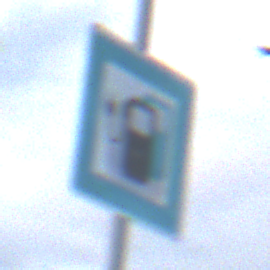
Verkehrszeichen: LadestationFuerElektrofahrzeuge
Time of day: SunriseSunset
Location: Outdoor (Nature)
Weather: PartlyCloudy
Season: NotSpecified
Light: Natural